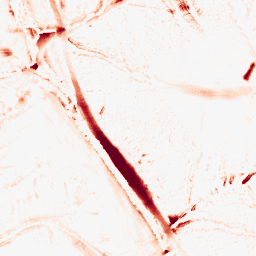
Category: morphological
Decomposition family: morphological_diamond
Decomposition parameters: operation: opening
radius: 10
Upsampling method: edge_directed
Upsampling parameters: scale: 4
Upsampling scale: 4